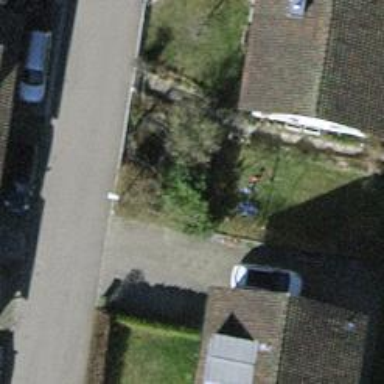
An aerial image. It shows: Detached building.